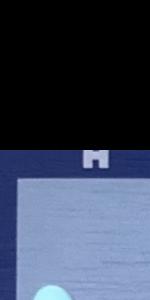
Label: Empty